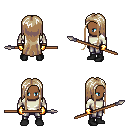
a pixel art fantasy rpg character, male body template, human, dark skin, white long-sleeve shirt, metal pants, white blonde extra-long hairstyle, gold gloves, black shoes, spear, four views (front, back, left, right), 2x2 character sprite sheet, small pixel art, hard edges, no anti-aliasing